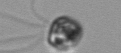
Label: flagellate_morphotype1